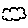
Label: cloud